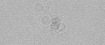
Label: camera_spot